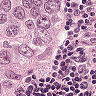
Metastatic tissue present: yes